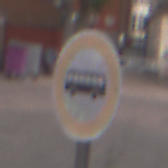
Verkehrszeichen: VerbotKraftomnibusse
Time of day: MorningAfternoon
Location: Outdoor (Urban)
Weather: Overcast
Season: NotSpecified
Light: Natural